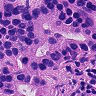
Metastatic tissue present: yes